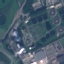
Land use / land cover class: Industrial